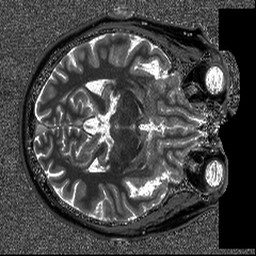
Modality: T1map
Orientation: axial
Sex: male